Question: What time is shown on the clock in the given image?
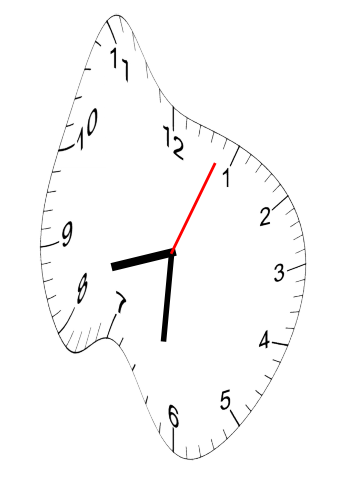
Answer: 08:31:04